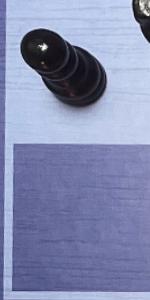
Label: Empty